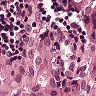
Metastatic tissue present: yes